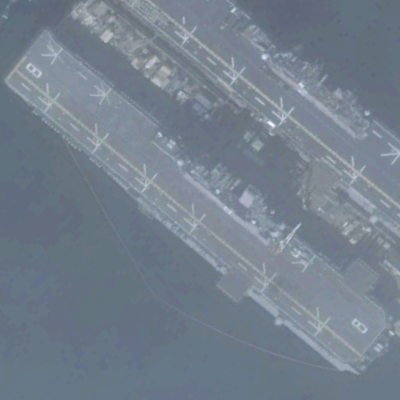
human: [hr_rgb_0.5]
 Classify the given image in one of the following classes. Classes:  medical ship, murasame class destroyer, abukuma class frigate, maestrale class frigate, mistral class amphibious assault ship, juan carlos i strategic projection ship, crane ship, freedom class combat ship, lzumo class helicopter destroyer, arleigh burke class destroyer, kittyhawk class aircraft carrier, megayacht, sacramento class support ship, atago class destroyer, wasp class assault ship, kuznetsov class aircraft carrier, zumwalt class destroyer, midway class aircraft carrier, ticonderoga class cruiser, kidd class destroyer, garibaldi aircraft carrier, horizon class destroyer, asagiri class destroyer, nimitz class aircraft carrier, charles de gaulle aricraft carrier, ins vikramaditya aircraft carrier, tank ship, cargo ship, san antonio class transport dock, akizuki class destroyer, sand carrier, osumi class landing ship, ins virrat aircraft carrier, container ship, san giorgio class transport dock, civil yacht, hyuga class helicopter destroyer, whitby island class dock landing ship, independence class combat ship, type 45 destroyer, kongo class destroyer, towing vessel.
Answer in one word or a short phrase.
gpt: Wasp class assault ship